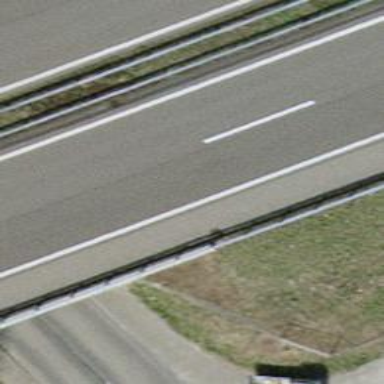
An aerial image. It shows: Motorway bridge.